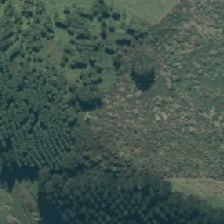
Land cover: grose_broom